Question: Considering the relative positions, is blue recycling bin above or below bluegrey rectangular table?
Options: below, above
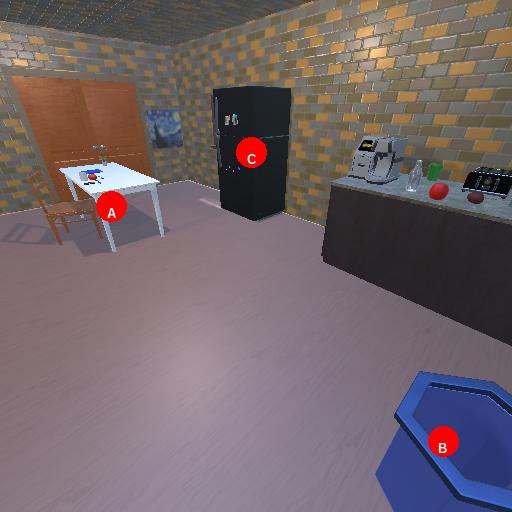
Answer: below